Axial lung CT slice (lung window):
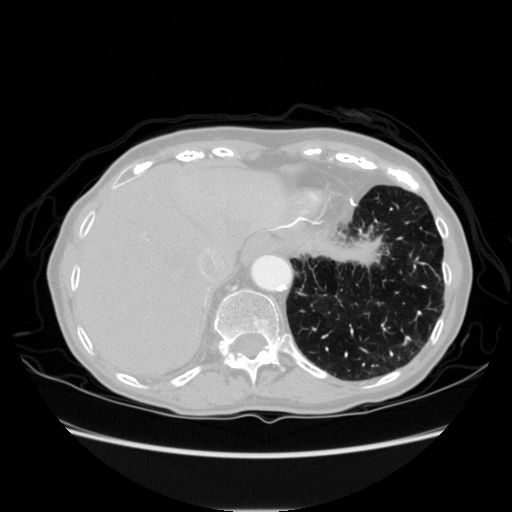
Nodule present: no